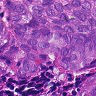
Metastatic tissue present: yes